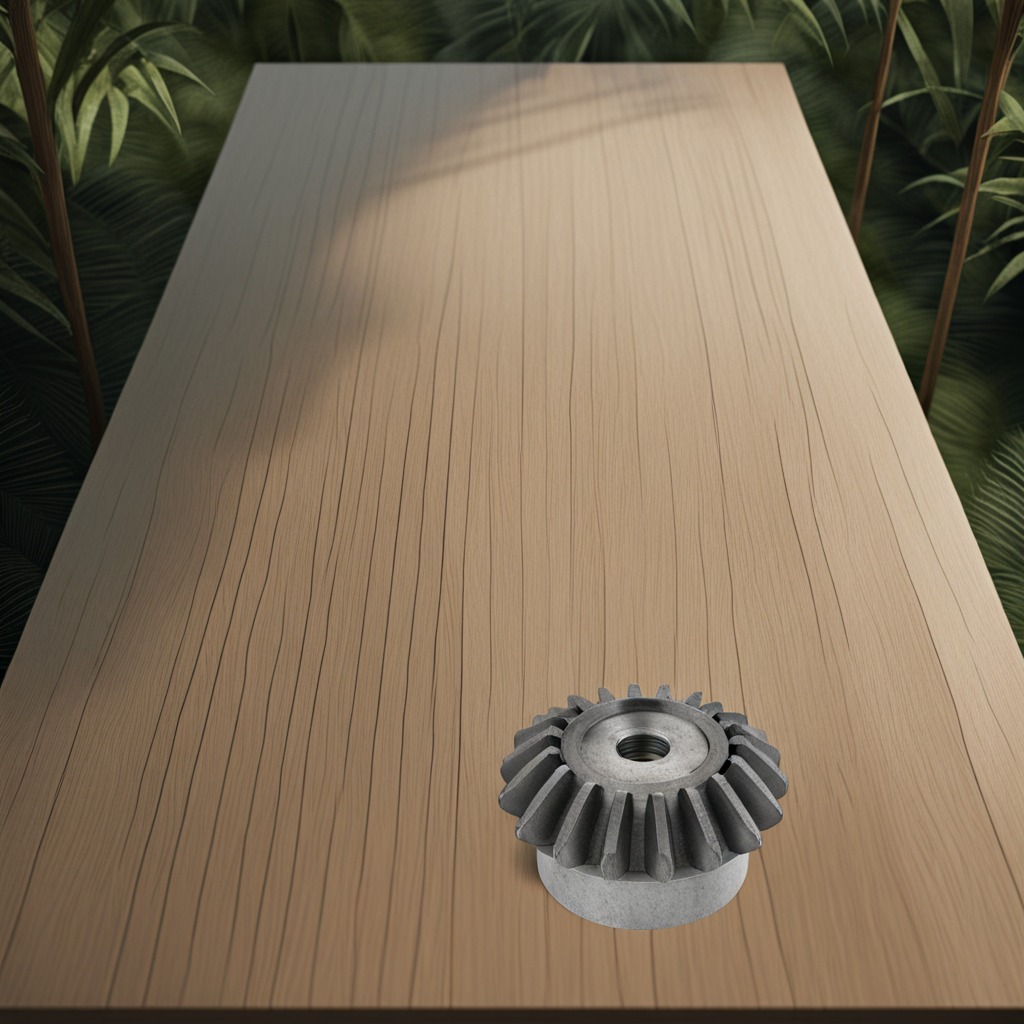
A steel gear with teeth is lying on the wooden table.